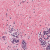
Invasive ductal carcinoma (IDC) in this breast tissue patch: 0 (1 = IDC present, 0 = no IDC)